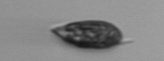
Label: Prorocentrum_triestinum